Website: bh-photo
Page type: cart
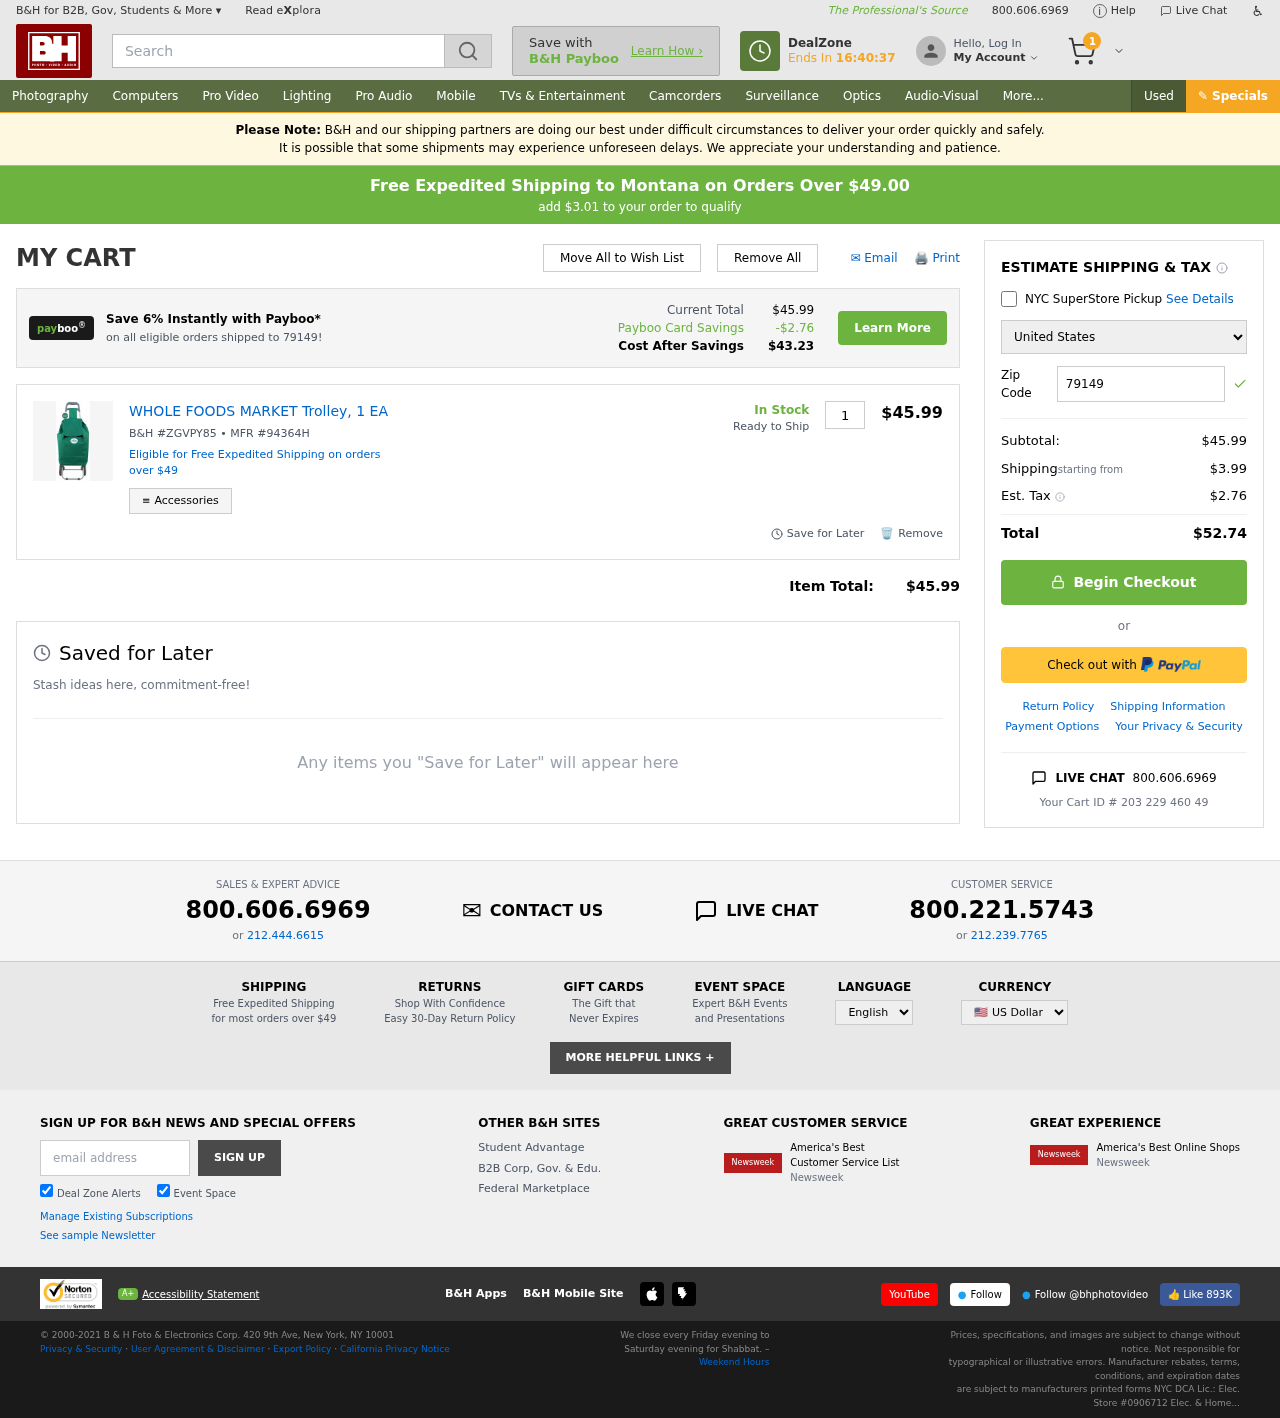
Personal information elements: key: PII_COUNTRY
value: United States
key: PII_POSTCODE
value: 79149
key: PII_STATE
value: Montana
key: PII_POSTCODE_FULL
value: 79149
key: PII_POSTCODE_NUMERIC
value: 79149
Product elements: key: PRODUCT1_NAME
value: WHOLE FOODS MARKET Trolley, 1 EA
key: PRODUCT1_PRICE
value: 45.99
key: PRODUCT1_QUANTITY
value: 1
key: PRODUCT1_SKU
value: ZGVPY85
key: PRODUCT1_MFR
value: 94364H
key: PRODUCT1_AVAILABILITY
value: In Stock
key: PRODUCT1_SHIP_STATUS
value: Ready to Ship
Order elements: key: ORDER_NUM_ITEMS
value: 1
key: FREE_SHIPPING_THRESHOLD
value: $3.01
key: ORDER_SUBTOTAL
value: $45.99
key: ORDER_SHIPPING_COST
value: $3.99
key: ORDER_TAX
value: $2.76
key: ORDER_TOTAL
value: $52.74
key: ORDER_ID
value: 203 229 460 49
Search elements: key: HEADER_SEARCH
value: Search
Other elements: key: PAYBOO_SAVINGS
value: -$2.76
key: COST_AFTER_SAVINGS
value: $43.23